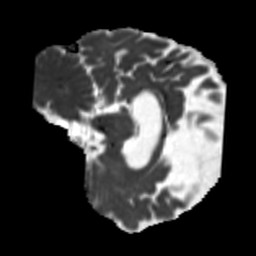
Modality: MD
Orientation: sagittal
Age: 62
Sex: female
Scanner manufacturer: siemens
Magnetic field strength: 3 T
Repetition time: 5.25 s
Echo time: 0.08 s